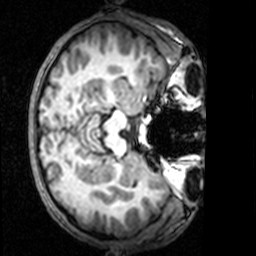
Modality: T1w
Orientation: axial